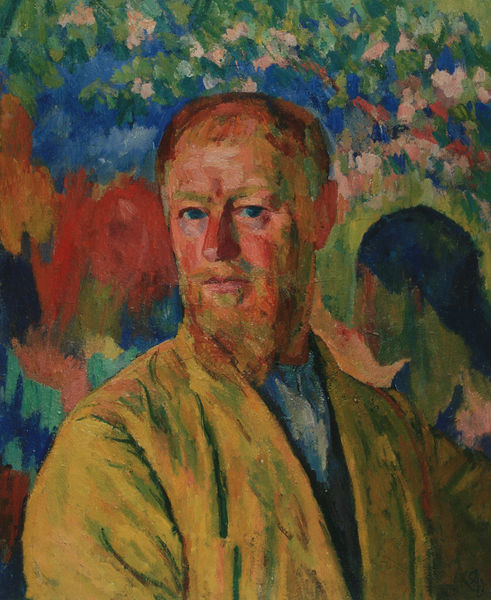
Titel: Autoritratto, Selbstbildnis
Künstler: Giovanni Giacometti
Standort: Luzern
Institution: Kunstmuseum
Schlagwörter: baum, blau, blätter, gemälde, haut, laub, mann, frauen, gelb, grob, grün, impressionismus, ocker, äste, blumen, braun, brust, bunt, frau, frisur, haar, hintergrund, köpfe, mund, nase, ohr, orange, profil, schwarz, stirn, türkis, ölbild, blick, blüten, haus, rot, wiese, expressionismus, malerei, anzug, bart, blond, hemd, jacke, augen, bärtig, falten, inkarnat, kragen, mensch, vollbart, bild, bildnis, portrait, porträt, öl, natur, weide, pastos, gold, haare, mantel, pflanzen, bruststück, lippen, potrait, rosa, pony, garten, farbig, sommer, wangen, alter mann, moderne, abstrakt, farben, lila, kuh, silhouette, zopf, maler, nachdenklich, jackett, selbstporträt, surreal, tor, silhouetten, gauguin, blühen, rothaarig, paradies, südsee, offen, hautfarbe, gogh, inkarant, künstler, klassische moderne, schriftsteller, pinsel, selbstportrait, gaugin, gärtner, blickkontakt, freundlich, drehung, hemnd, primärfarben, kolonie, blazer, farbenfroh, forschend, giacometti, umkränzt, landshcaft, halbtotale, ozeanien, künstle, brutst, matler, frauensilhouette